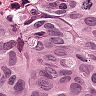
Metastatic tissue present: yes